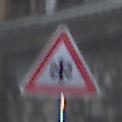
Verkehrszeichen: SchneeOderEisglaette
Umgebung: Outdoor, Suburban
Tageszeit: MorningAfternoon
Wetter: PartlyCloudy
Licht: Natural
Jahreszeit: NotSpecified
Kontrast: LowContrast